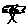
Label: tree